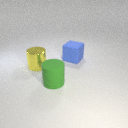
large green rubber cylinder to the left of large blue rubber cube